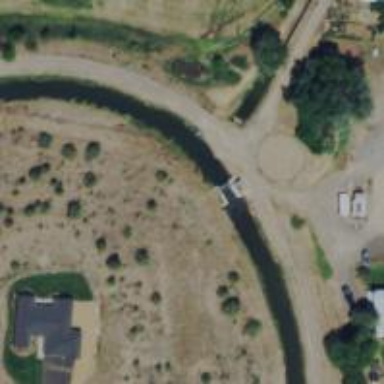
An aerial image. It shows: Culvert tunnel under canal.